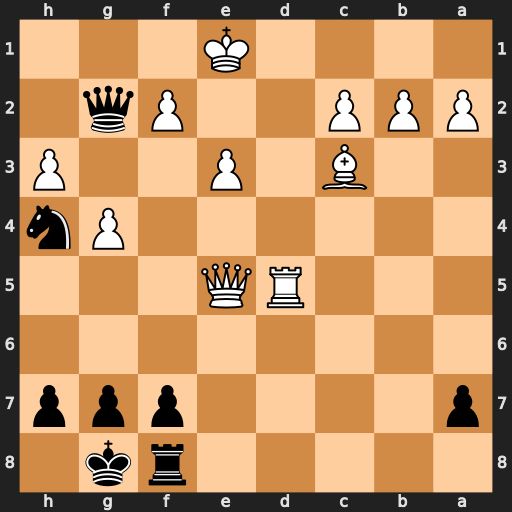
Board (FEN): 5rk1/p4ppp/8/3RQ3/6Pn/2B1P2P/PPP2Pq1/4K3
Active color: b
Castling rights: -
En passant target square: -
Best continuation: Nf3+ Ke2 Nxe5